Question: I was reading
<URL>
Lets concentrate on 'RequiresNew Attribute'.
Here is the modified diagram from the link

So let say 'method-B' is annotated with 'RequiredNew attribute'.
so according to theory when 'method-A' calls 'method-B' a new transaction will be start and the already started transaction will be suspended, and when 'method-B' returns the new transaction will be committed.
---
Now consider that in section 'S1' we create a jpa entity using 'entitymanager.persist()' and now we pass this entity to 'method-B' which set the 'name' field of the entity.
Now when we return from 'method-B' how can it 'commit' the transaction as in db, the entity is not being committed by the suspended transaction started by 'method-A' ?
---
PS: Db running in read-committed isolation level.
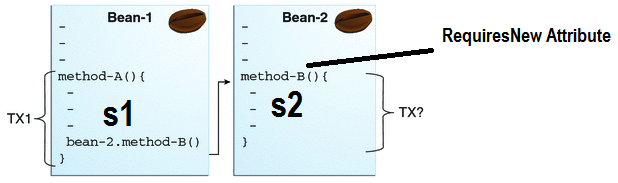
Answer: What happens in this scenario is governed by:
1. The JPA Persistence Context and its relationship to JTA transactions.
2. The behaviour of Java's "pass-by-reference" like parameter passing on local interfaces. (See note on pass-by-reference at the end of this answer)
Creating an Entity Manager with the '@PersistenceContext' annotation leads to the creation of a Transaction-Scoped entity manager and associated persistence context as defined by your 'persistence.xml' file. The context will keep track of the entities of the types specified in your 'persistence.xml'. An entity becomes managed in that context after it is persisted, found ('em.find()') or merged. The context will be associated with the currently running JTA transaction. When this transaction ends, the changes present in the persistence context can be flushed and committed - or rolled-back if the transaction itself rolls back.
In the example scenario assume Bean2's local interface is used. When 'Bean2-MethodB' is called a new transaction is started since the method is annotated with '@TransactionAttribute(TransactionAttributeType.REQUIRES_NEW)'. The transaction of the calling method is suspended. No persistence context is associated with the newly created transaction. However, the entity passed in will refer to the same instance of the entity processed by 'Bean1-MethodA', and this instance is a managed entity in the persistence context of Bean1's Entity Manager. So, even though the transaction associated to this persistence context is suspended, there are no restrictions on modifying that entity from within another transaction.
So, the nominal sequence of events is;
1. Bean1-MethodA is called, TransactionA starts.
2. Transaction-Scoped Entity Manager created, persistence context associated with TransactionA.
3. Bean1-MethodA calls Bean2MethodB and passes in 'entity' as a parameter.
4. New Transaction - TransactionB starts, TransactionA suspended.
5. Bean2-MethodB modifies field entity.name.
6. Bean2-MethodB finishes and TransactionB commits.
7. TransactionB JTA persistent resources commit - entity is in persistence context associated with TransactionA and so is not committed.
8. Bean1-MethodA resumes as does its associated TransactionA.
9. Entity changes made in Bean2-MethodB are visible to Bean1-MethodA and the persistence context
10. Bean1-MethodA finishes, TransactionA commits and persistence context changes are flushed/committed to DB
11. --> DB contains field change made in Bean2-MethodB
It is worth noting that if entity field changes are made in 'Bean2-MethodB', and 'Bean2-MethodB's' transaction rolls-back, changes to class fields are not reverted. Any JTA resources will be rolled-back, but the entity field changes would still be reflected in the DB If 'Bean1-MehodA' completes successfully, leading to potential inconsistencies. It maybe that real world problems might force such a solution, but probably better to modify entities in the transaction that can roll those changes back.
Here, the entity parameter is serialised resulting in a copy of the entity in 'Bean2-MethodB'. This copy is not the same object as used in 'Bean1-MethodA', it is a detached entity and is not shared with 'Bean1-MethodA'. (This is sometimes known as , see note at the end of this answer). In order for changes to be reflected in 'Bean1-MethodA's' persistence context the entity would need to be returned to 'Bean1-MethodA' and then merged into the persistence context using the Entity Manager. This merging would be required regardless of whether or not the remote ejb call was made within a transaction.
All parameters in java are pass by value by definition. For a good - extended - discussion on Stack overflow see <URL>. What's important here is that for local interfaces, Java passes a copy of the reference - a pointer - to the shared instance - and this is what people often understand as "pass-by-reference". Remote interfaces create a copy of the entity instance at the remote end so the calling method has no visibility of any changes to this copy. This is sometimes known as pass-by-value.